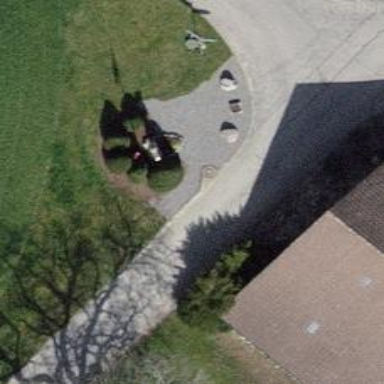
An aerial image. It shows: Wayside cross with historic significance.